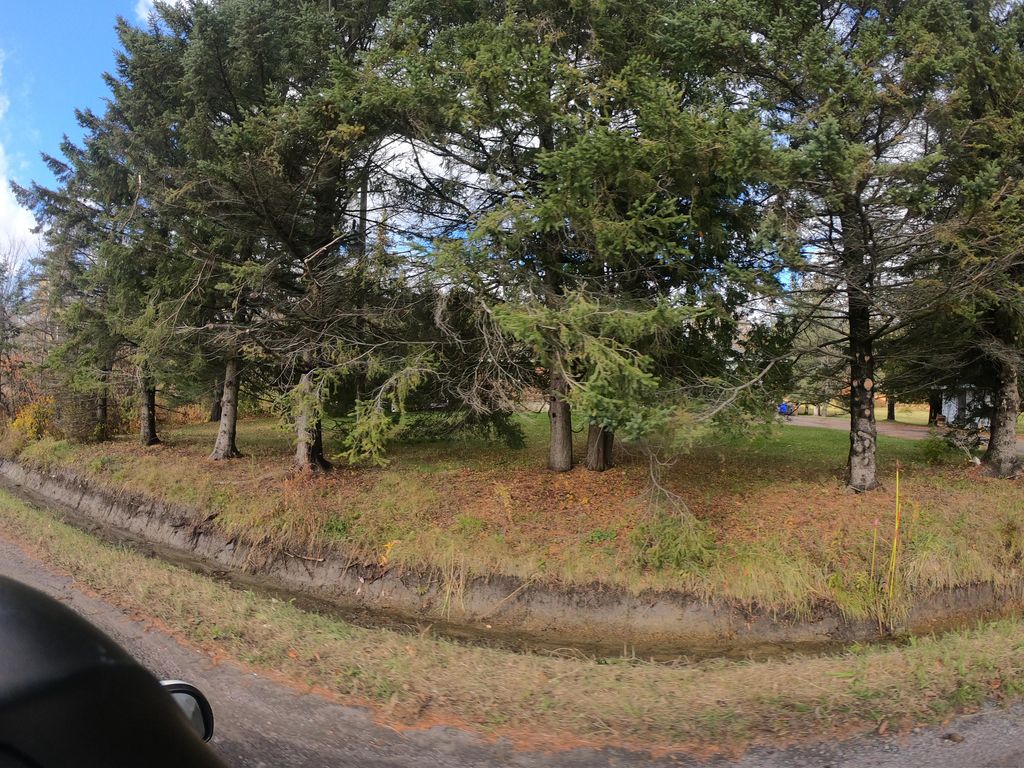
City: ottawa-gatineau